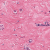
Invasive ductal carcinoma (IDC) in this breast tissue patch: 0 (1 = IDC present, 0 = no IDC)